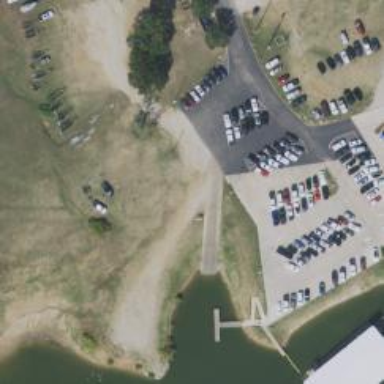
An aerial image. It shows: Slipway on leisure land.